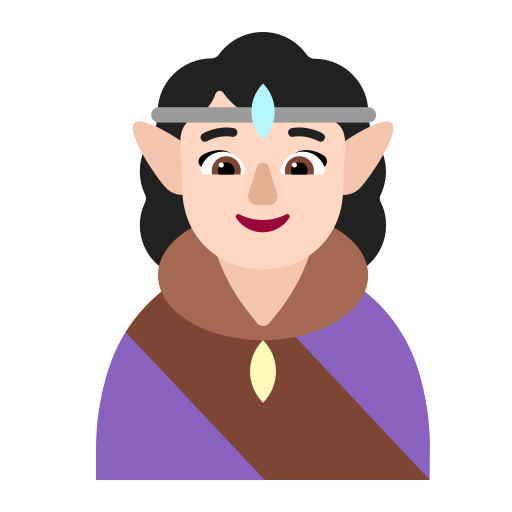
woman elf flat light